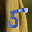
Label: 5